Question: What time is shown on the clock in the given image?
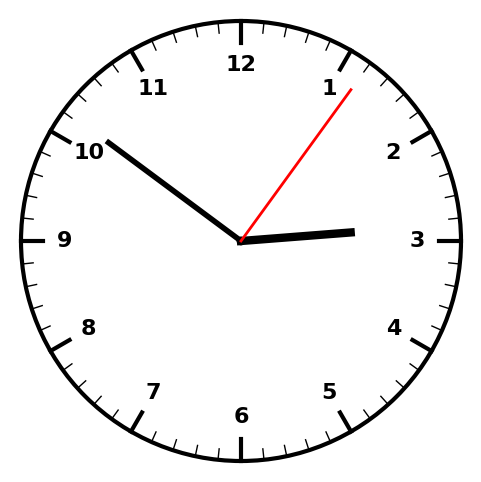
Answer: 02:51:06